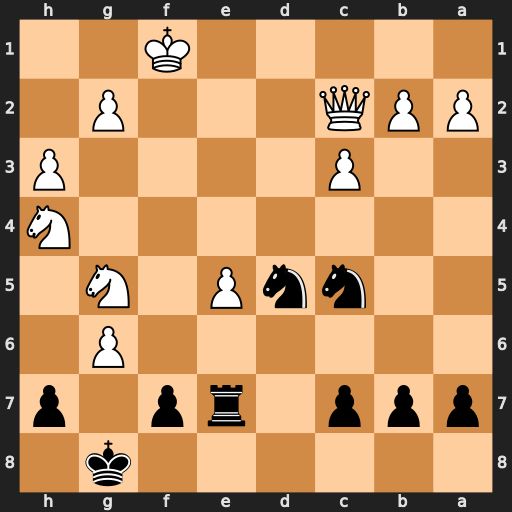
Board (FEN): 6k1/ppp1rp1p/6P1/2nnP1N1/7N/2P4P/PPQ3P1/5K2
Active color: b
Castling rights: -
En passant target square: -
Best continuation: Ne3+ Kg1 Nxc2